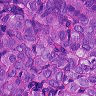
Metastatic tissue present: yes